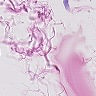
Metastatic tissue present: no